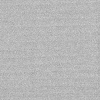
Atmospheric dust classification: dusty